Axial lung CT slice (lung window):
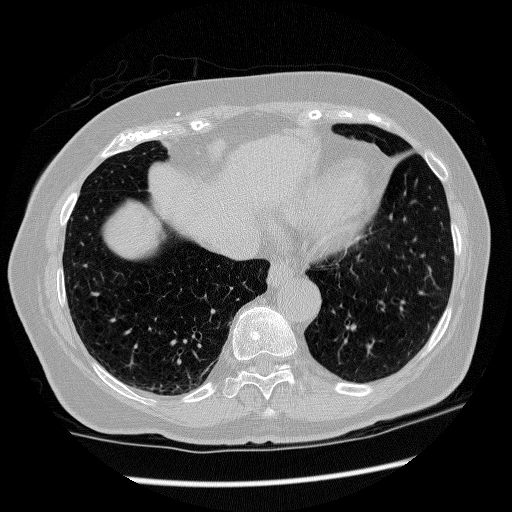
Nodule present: no